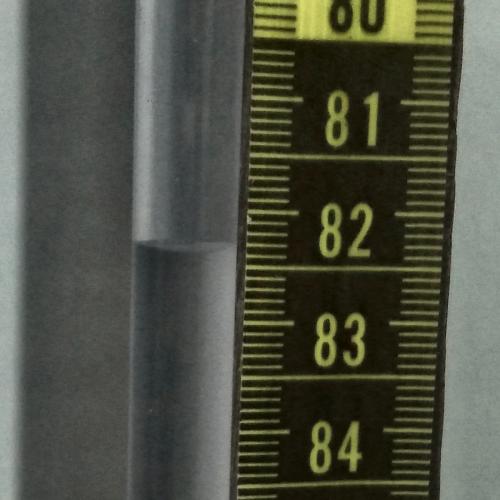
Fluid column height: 82.3 cm